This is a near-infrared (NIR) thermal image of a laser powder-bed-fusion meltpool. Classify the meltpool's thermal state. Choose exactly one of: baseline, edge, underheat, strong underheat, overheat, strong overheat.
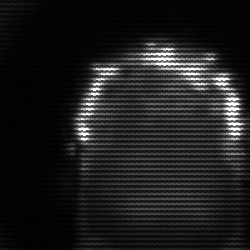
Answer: baseline